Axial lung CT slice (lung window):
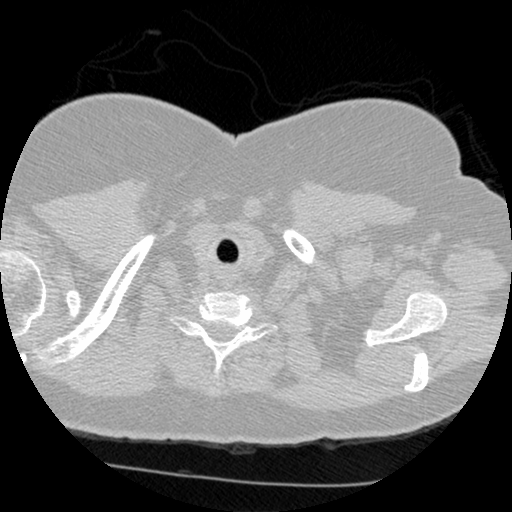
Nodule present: no